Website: macys
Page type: customer-info-address
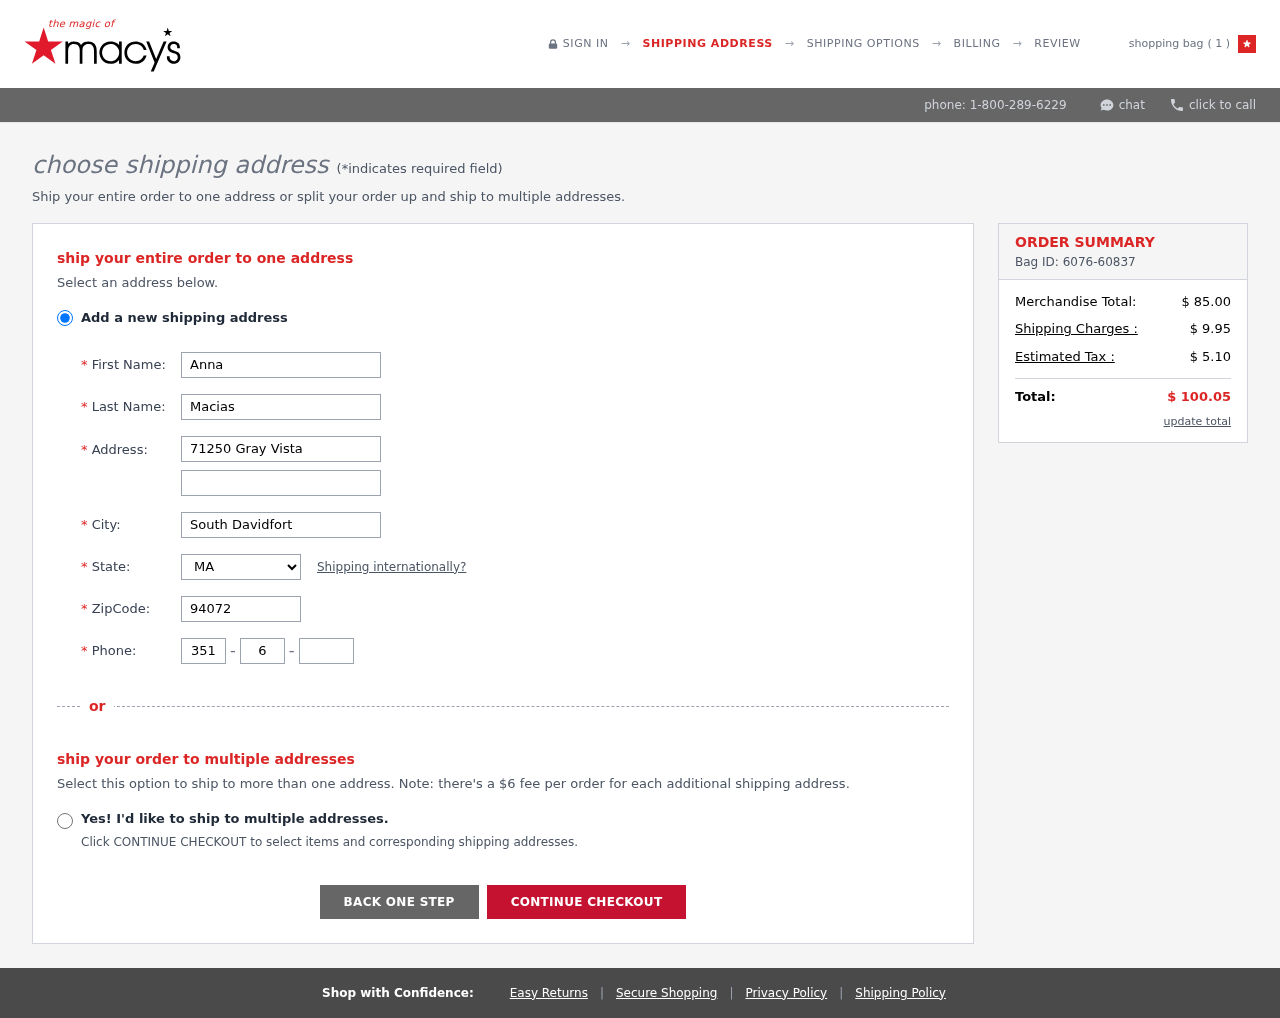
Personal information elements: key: PII_CITY
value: South Davidfort
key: PII_FIRSTNAME
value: Anna
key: PII_LASTNAME
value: Macias
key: PII_PHONE_AREA
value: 351
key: PII_PHONE_PREFIX
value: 627
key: PII_PHONE_SUFFIX
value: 6128
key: PII_POSTCODE
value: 94072
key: PII_STATE_ABBR
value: MA
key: PII_STREET
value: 71250 Gray Vista
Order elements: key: ORDER_NUM_ITEMS
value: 1
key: ORDER_ID
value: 6076-60837
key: ORDER_SUBTOTAL
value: $ 85.00
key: ORDER_SHIPPING_COST
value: $ 9.95
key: ORDER_TAX
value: $ 5.10
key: ORDER_TOTAL
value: $ 100.05